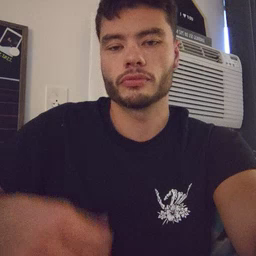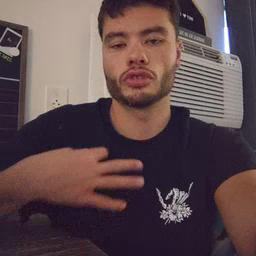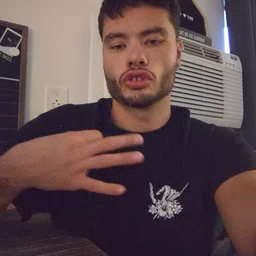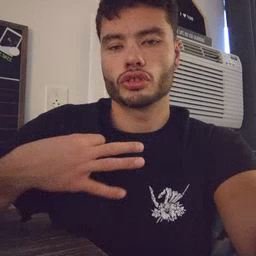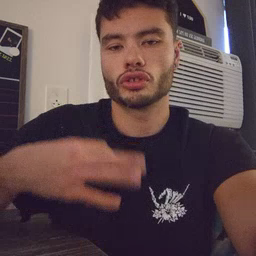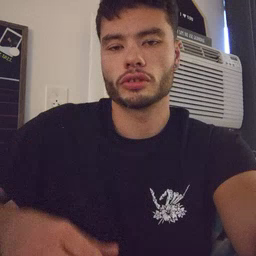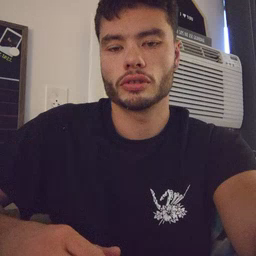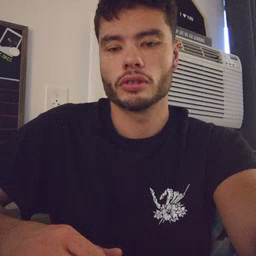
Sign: shirt